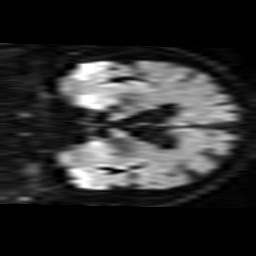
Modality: TRACE
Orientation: coronal
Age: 78
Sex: male
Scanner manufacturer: philips
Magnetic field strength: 1.5 T
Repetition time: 4.817 s
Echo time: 0.07764 s